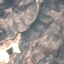
Land use / land cover class: HerbaceousVegetation